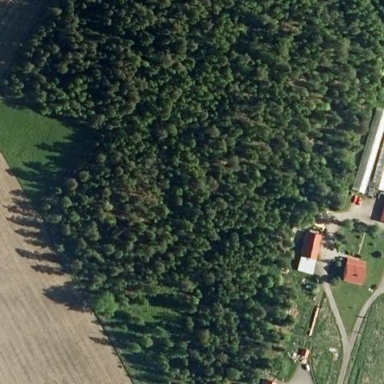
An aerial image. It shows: Beautiful woodland area.